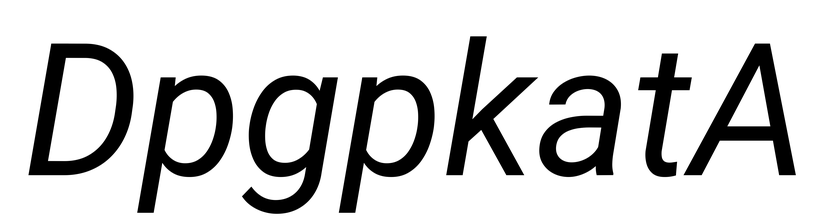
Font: Roboto-Italic_Italic